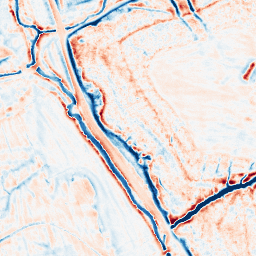
Category: edge_preserving
Decomposition family: bilateral
Decomposition parameters: d: 15
sigma_color: 150
sigma_space: 100
Upsampling method: bspline
Upsampling parameters: scale: 8
Upsampling scale: 8